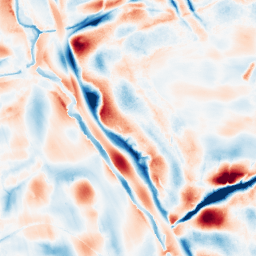
Category: wavelet
Decomposition family: wavelet_biorthogonal
Decomposition parameters: wavelet: bior5.5
level: 5
Upsampling method: regularized
Upsampling parameters: scale: 4
lambda_reg: 0.01
Upsampling scale: 4